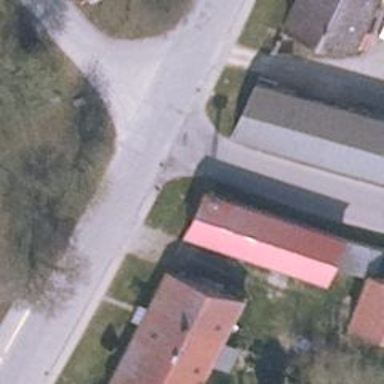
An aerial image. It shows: Residential road made of concrete plates.